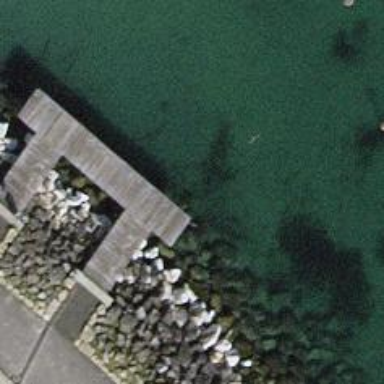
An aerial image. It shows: Man-made pier.